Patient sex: F
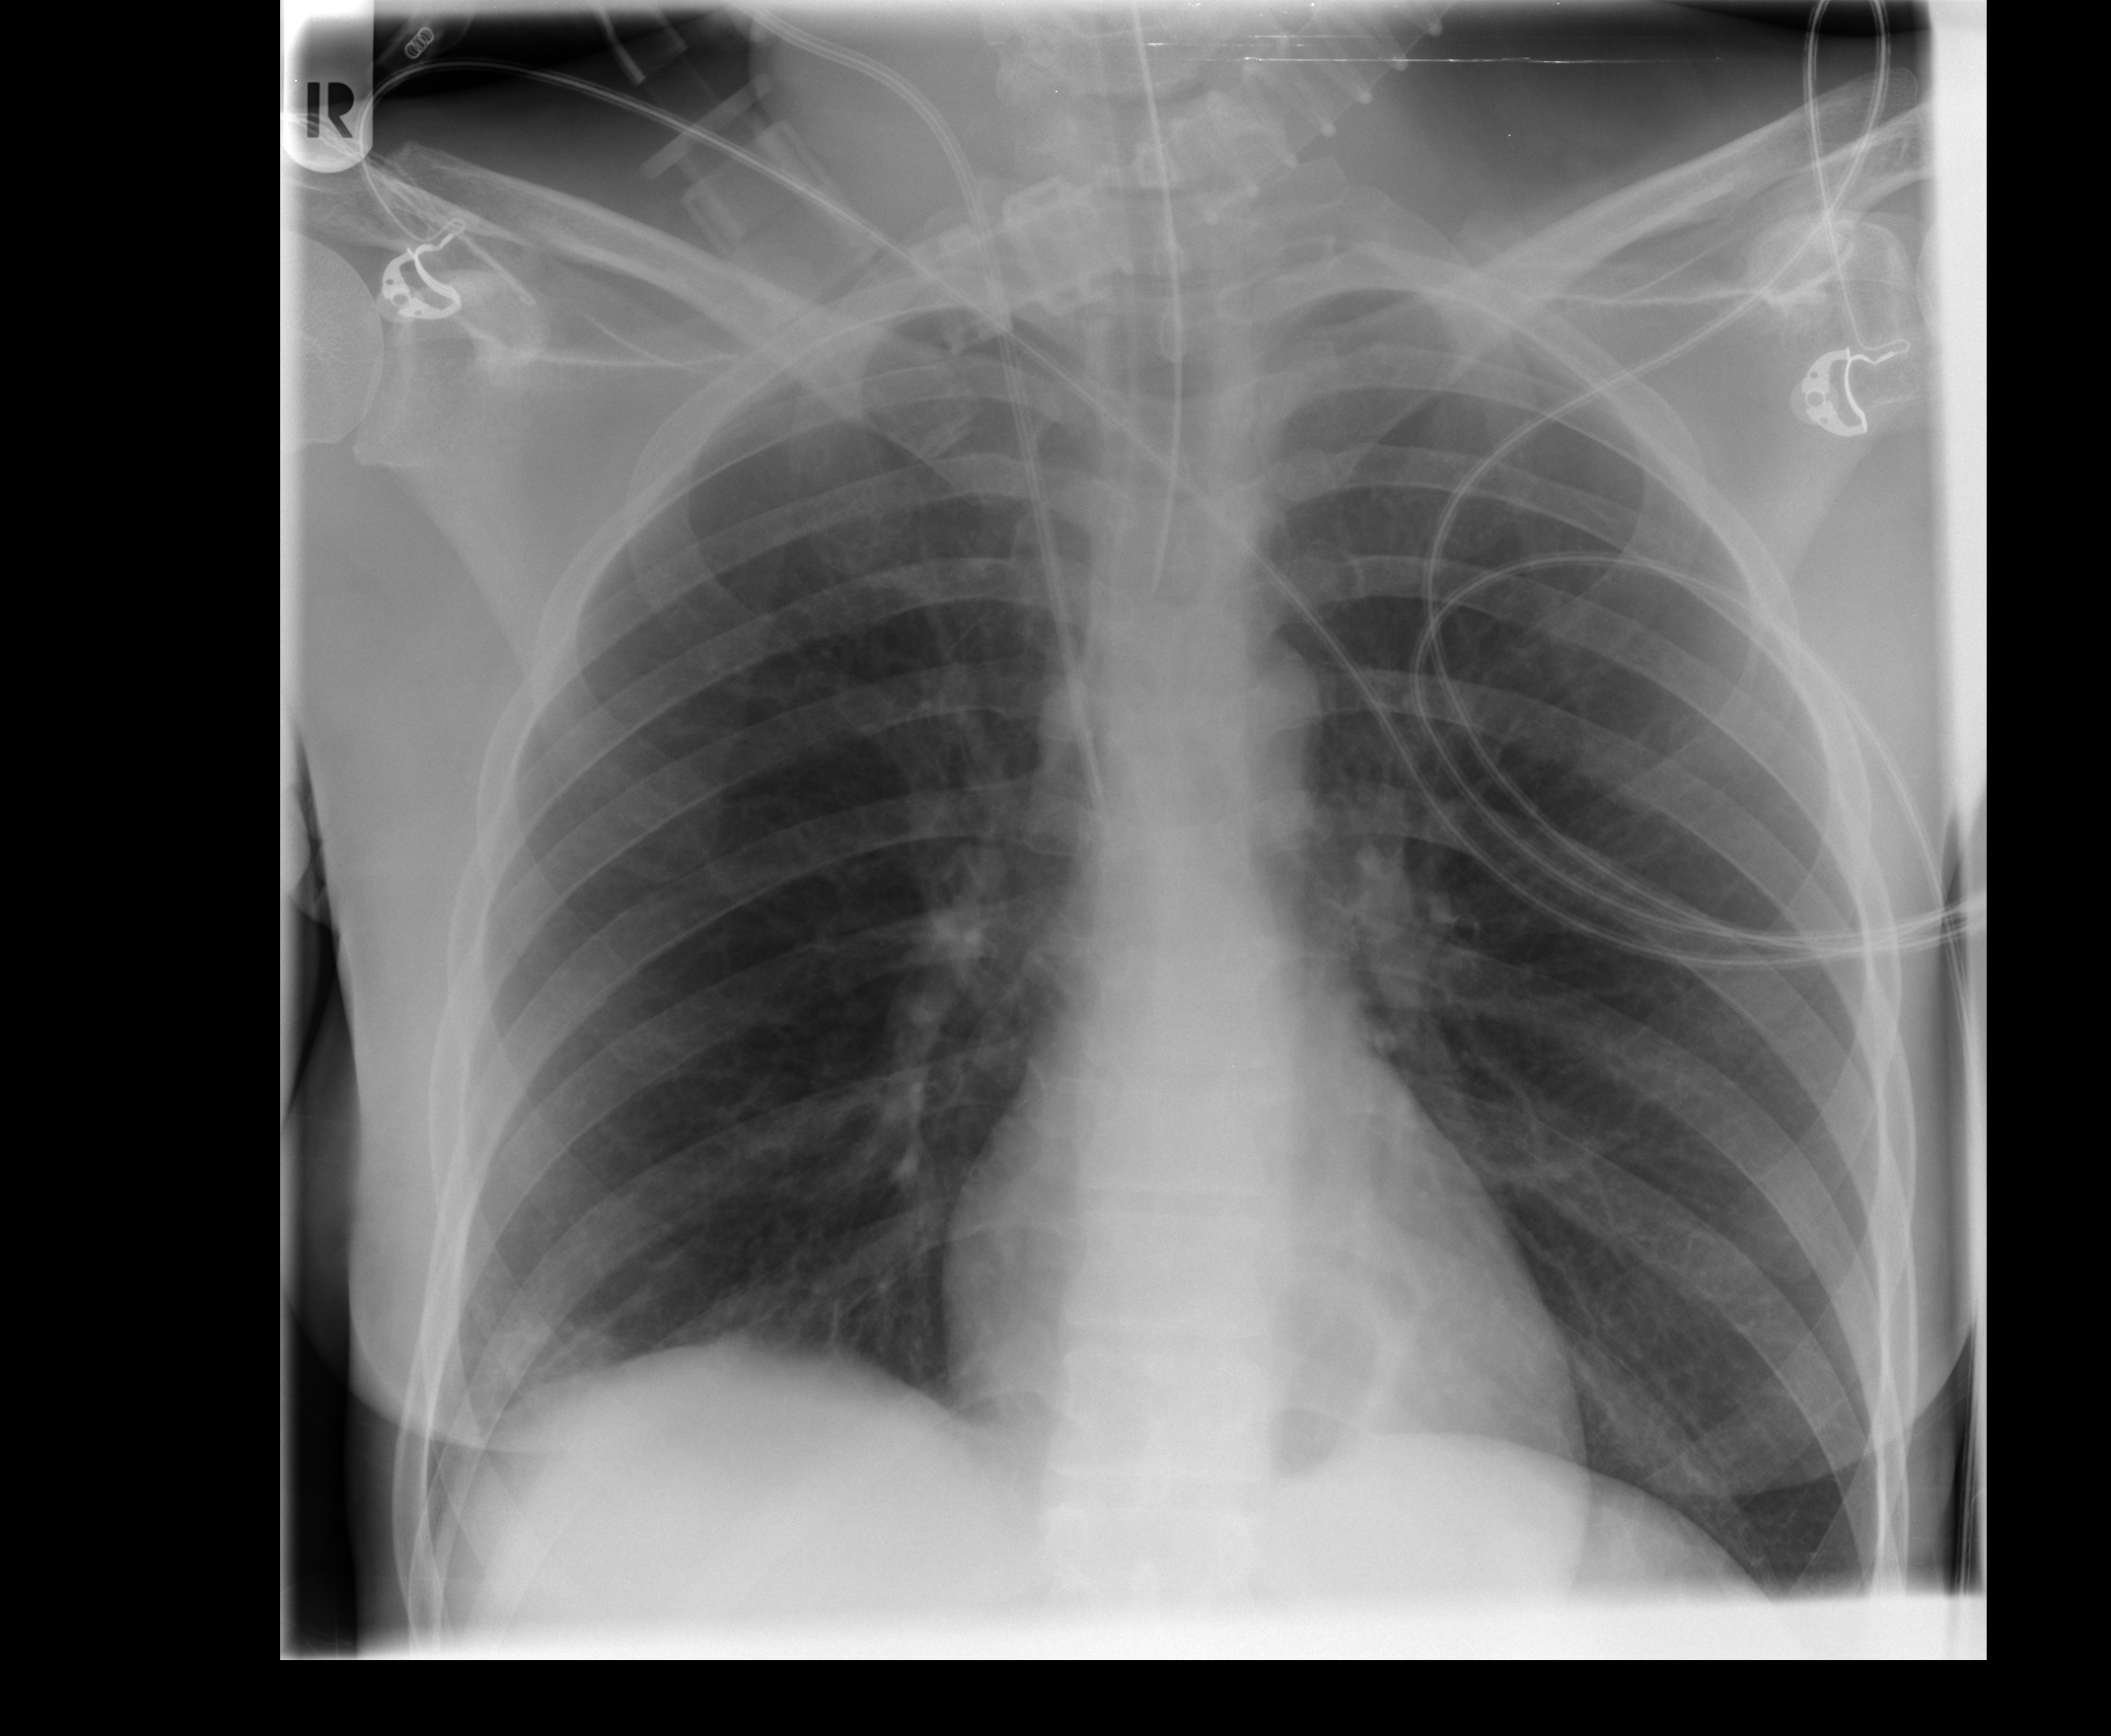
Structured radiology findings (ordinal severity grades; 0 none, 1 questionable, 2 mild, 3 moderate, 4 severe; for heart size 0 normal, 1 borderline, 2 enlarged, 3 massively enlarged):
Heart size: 0
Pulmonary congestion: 0
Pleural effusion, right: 0
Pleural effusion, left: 0
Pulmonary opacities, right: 0
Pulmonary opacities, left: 0
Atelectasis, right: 1
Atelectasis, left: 0